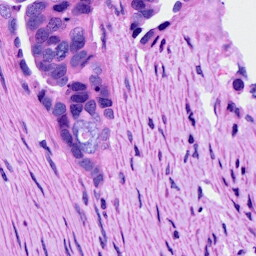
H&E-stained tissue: Ovarian